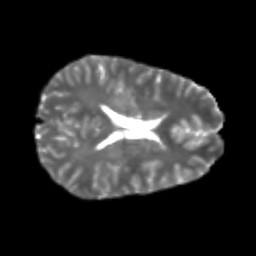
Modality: T2w
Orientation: axial
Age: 20
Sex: male
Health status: healthy
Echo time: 0.074 s